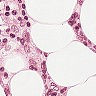
Metastatic tissue present: no